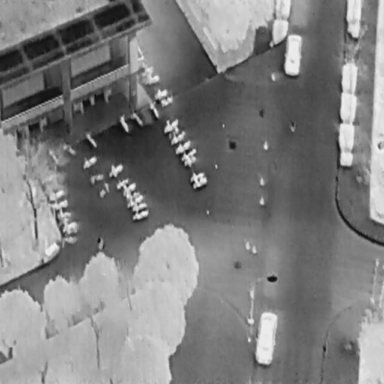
There are 35 objects shown in the infrared image, including two Cars, two People, and 31 Bicycles.